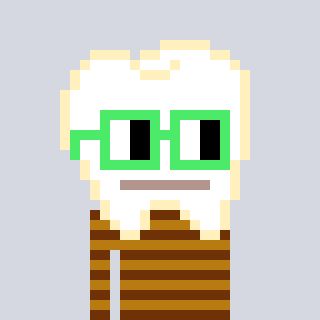
a pixel art character with square light green glasses, a tooth-shaped head and a gold-colored body on a cool background